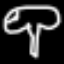
Label: mushroom